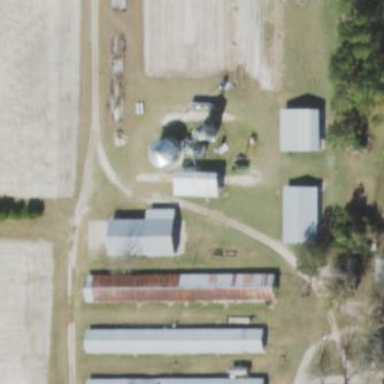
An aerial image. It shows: Poultry farmyard.